Question: I have cloned, pulled and fetched my remote git repo at BitBucket. But I could only get the master branch. My repo at BitBucket has 4 branches:
- - - -

I have found the two questions <URL>. I followed some of the instructions in those questions.
When I tried 'git branch -a', I could not see the other three branches.
'''
*master
remotes/origin/HEAD -> origin/master
remotes/origin/master
'''
I tried 'git checkout origin/fix/cleanup'. I got an error message.
> error: pathspec 'origin/fix/cleanup' did not match any file(s) known
to git.
I tried 'checkout -b', but got another error.
'''
$ git checkout -b fix/cleanup origin/fix/cleanup
fatal: Cannot update paths and switch to branch 'fix/cleanup' at the same time.
Did you intend to checkout 'origin/fix/cleanup' which can not be resolved as com
mit?
'''
I also tried to execute the oneliner.
'''
for remote in 'git branch -r'; do git branch --track $remote; done
'''
But it gave me the new branches and in my local, not for the other 3 branches. What is going on my repo?
I tried 'git fetch --all' and 'git pull --all'. They gave me nothing changed.
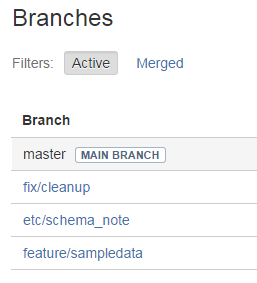
Answer: I eventually found a fix. I tweaked the git config file.
I changed
'fetch = +refs/heads/master:refs/remotes/origin/master'
to
'fetch = +refs/heads/*:refs/remotes/origin/*'
Then, '$ git fetch --all' worked for the changes.
'''
Fetching origin
Password for 'https://myusername@bitbucket.org':
remote: Counting objects: 993, done.
remote: Compressing objects: 100% (581/581), done.
Receiving objects: 100% (966/966), 723.76 KiB | 8.00 KiB/s, done.
emote: Total 966 (delta 324), reused 964 (delta 322)Resolving deltas: 0% (0/32
Resolving deltas: 100% (324/324), completed with 21 local objects.
From https://bitbucket.org/myusername/myproj
* [new branch] etc/schema_note -> origin/etc/schema_note
* [new branch] feature/sampledata -> origin/feature/sampledata
* [new branch] fix/cleanup -> origin/fix/cleanup
'''
Now, '$ git branch -a' started to list all remote branches;
'''
* master
remotes/origin/HEAD -> origin/master
remotes/origin/etc/schema_note
remotes/origin/feature/sampledata
remotes/origin/fix/cleanup
remotes/origin/master
'''
Finally, I 'checkout' for every branch.
'''
TPP@SITHU /d/xampp/htdocs/myproj (master)
$ git checkout etc/schema_note
Branch etc/schema_note set up to track remote branch etc/schema_note from origin.
Switched to a new branch 'etc/schema_note'
TPP@SITHU /d/xampp/htdocs/myproj (etc/schema_note)
$ git checkout feature/sampledata
Branch feature/sampledata set up to track remote branch feature/sampledata from
origin.
Switched to a new branch 'feature/sampledata'
TPP@SITHU /d/xampp/htdocs/myproj (feature/sampledata)
$ git checkout fix/cleanup
Branch fix/cleanup set up to track remote branch fix/cleanup from origin.
Switched to a new branch 'fix/cleanup'
'''
Here is my final repo branch list:
'''
$ git branch -a
etc/schema_note
feature/sampledata
* fix/cleanup
master
remotes/origin/HEAD -> origin/master
remotes/origin/etc/schema_note
remotes/origin/feature/sampledata
remotes/origin/fix/cleanup
remotes/origin/master
'''